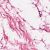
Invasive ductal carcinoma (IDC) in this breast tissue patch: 0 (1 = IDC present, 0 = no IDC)